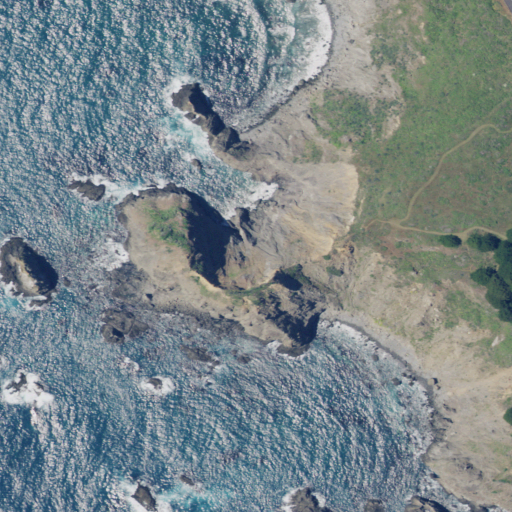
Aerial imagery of cape in California named Saddle Point containing open water, shrub, herbaceous wetlands, barren land, and open development